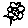
Label: flower